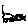
Label: cat